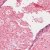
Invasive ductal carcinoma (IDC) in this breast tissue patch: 0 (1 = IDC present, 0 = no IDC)